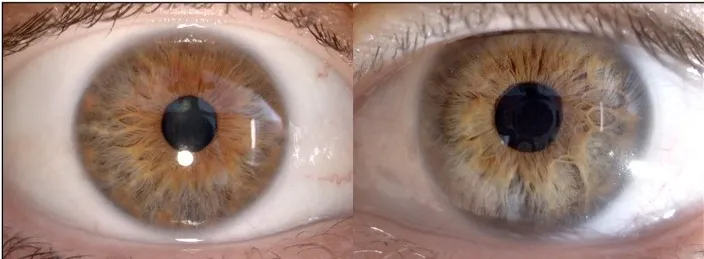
(B) Between episodes, the patient demonstrated an anisocoria with a smaller right pupil; however, the larger left pupil was poorly reactive to light. Dilute pilocarpine testing (not shown) revealed cholinergic hypersensitivity of the left pupil indicating a left Adie pupil.
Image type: ophthalmic_imaging (slit_lamp_photograph)